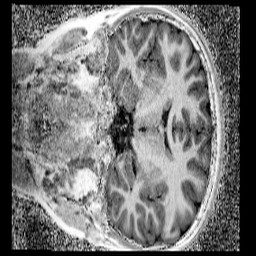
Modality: UNIT1_denoised
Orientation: coronal
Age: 10
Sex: female
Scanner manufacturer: siemens
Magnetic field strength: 3 T
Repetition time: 4 s
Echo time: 0.00299 s